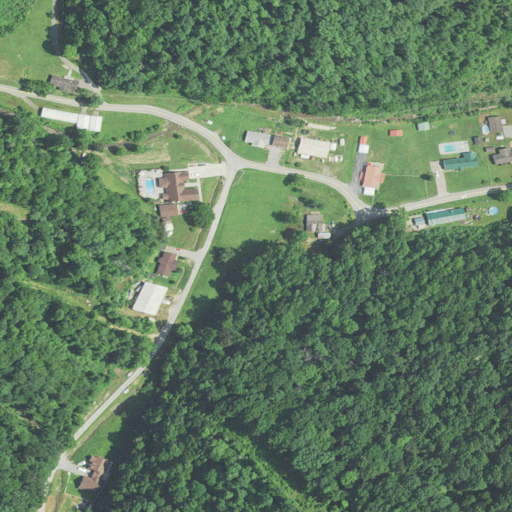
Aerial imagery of valley in West Virginia named Dairy Hollow containing deciduous forest, open development, low intensity development, medium intensity development, pasture, grassland, and high intensity development